Interaction volume radius: 10 \u00c5
Interaction volume height: 10 \u00c5
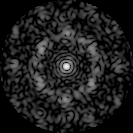
Disorder parameter: 0.6928